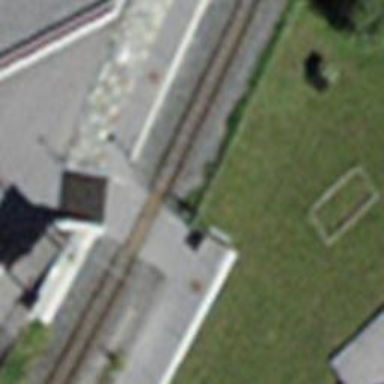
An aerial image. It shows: Railway crossing.